Interaction volume radius: 10 \u00c5
Interaction volume height: 15 \u00c5
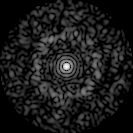
Disorder parameter: 0.8046